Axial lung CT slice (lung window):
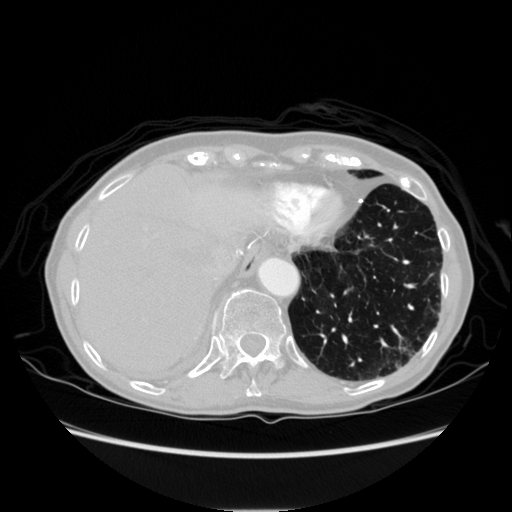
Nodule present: no